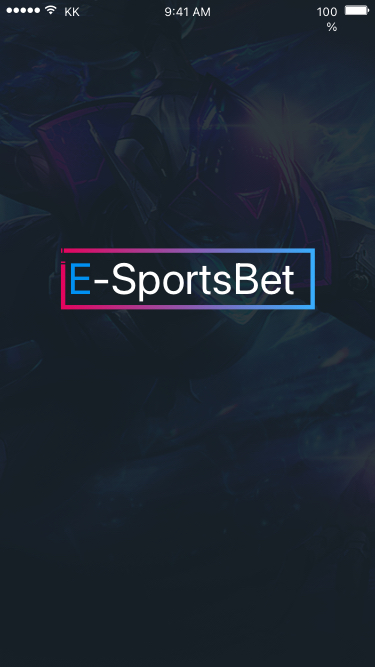
Text in this UI design:
9:41 AM
KK
100%
E-SportsBet